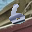
Label: 6